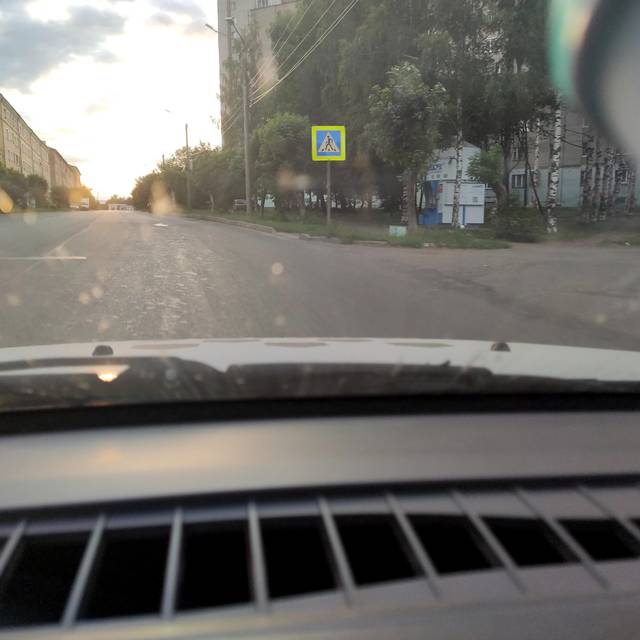
Region: Russia
Coordinates: 58.622, 49.641